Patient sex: F
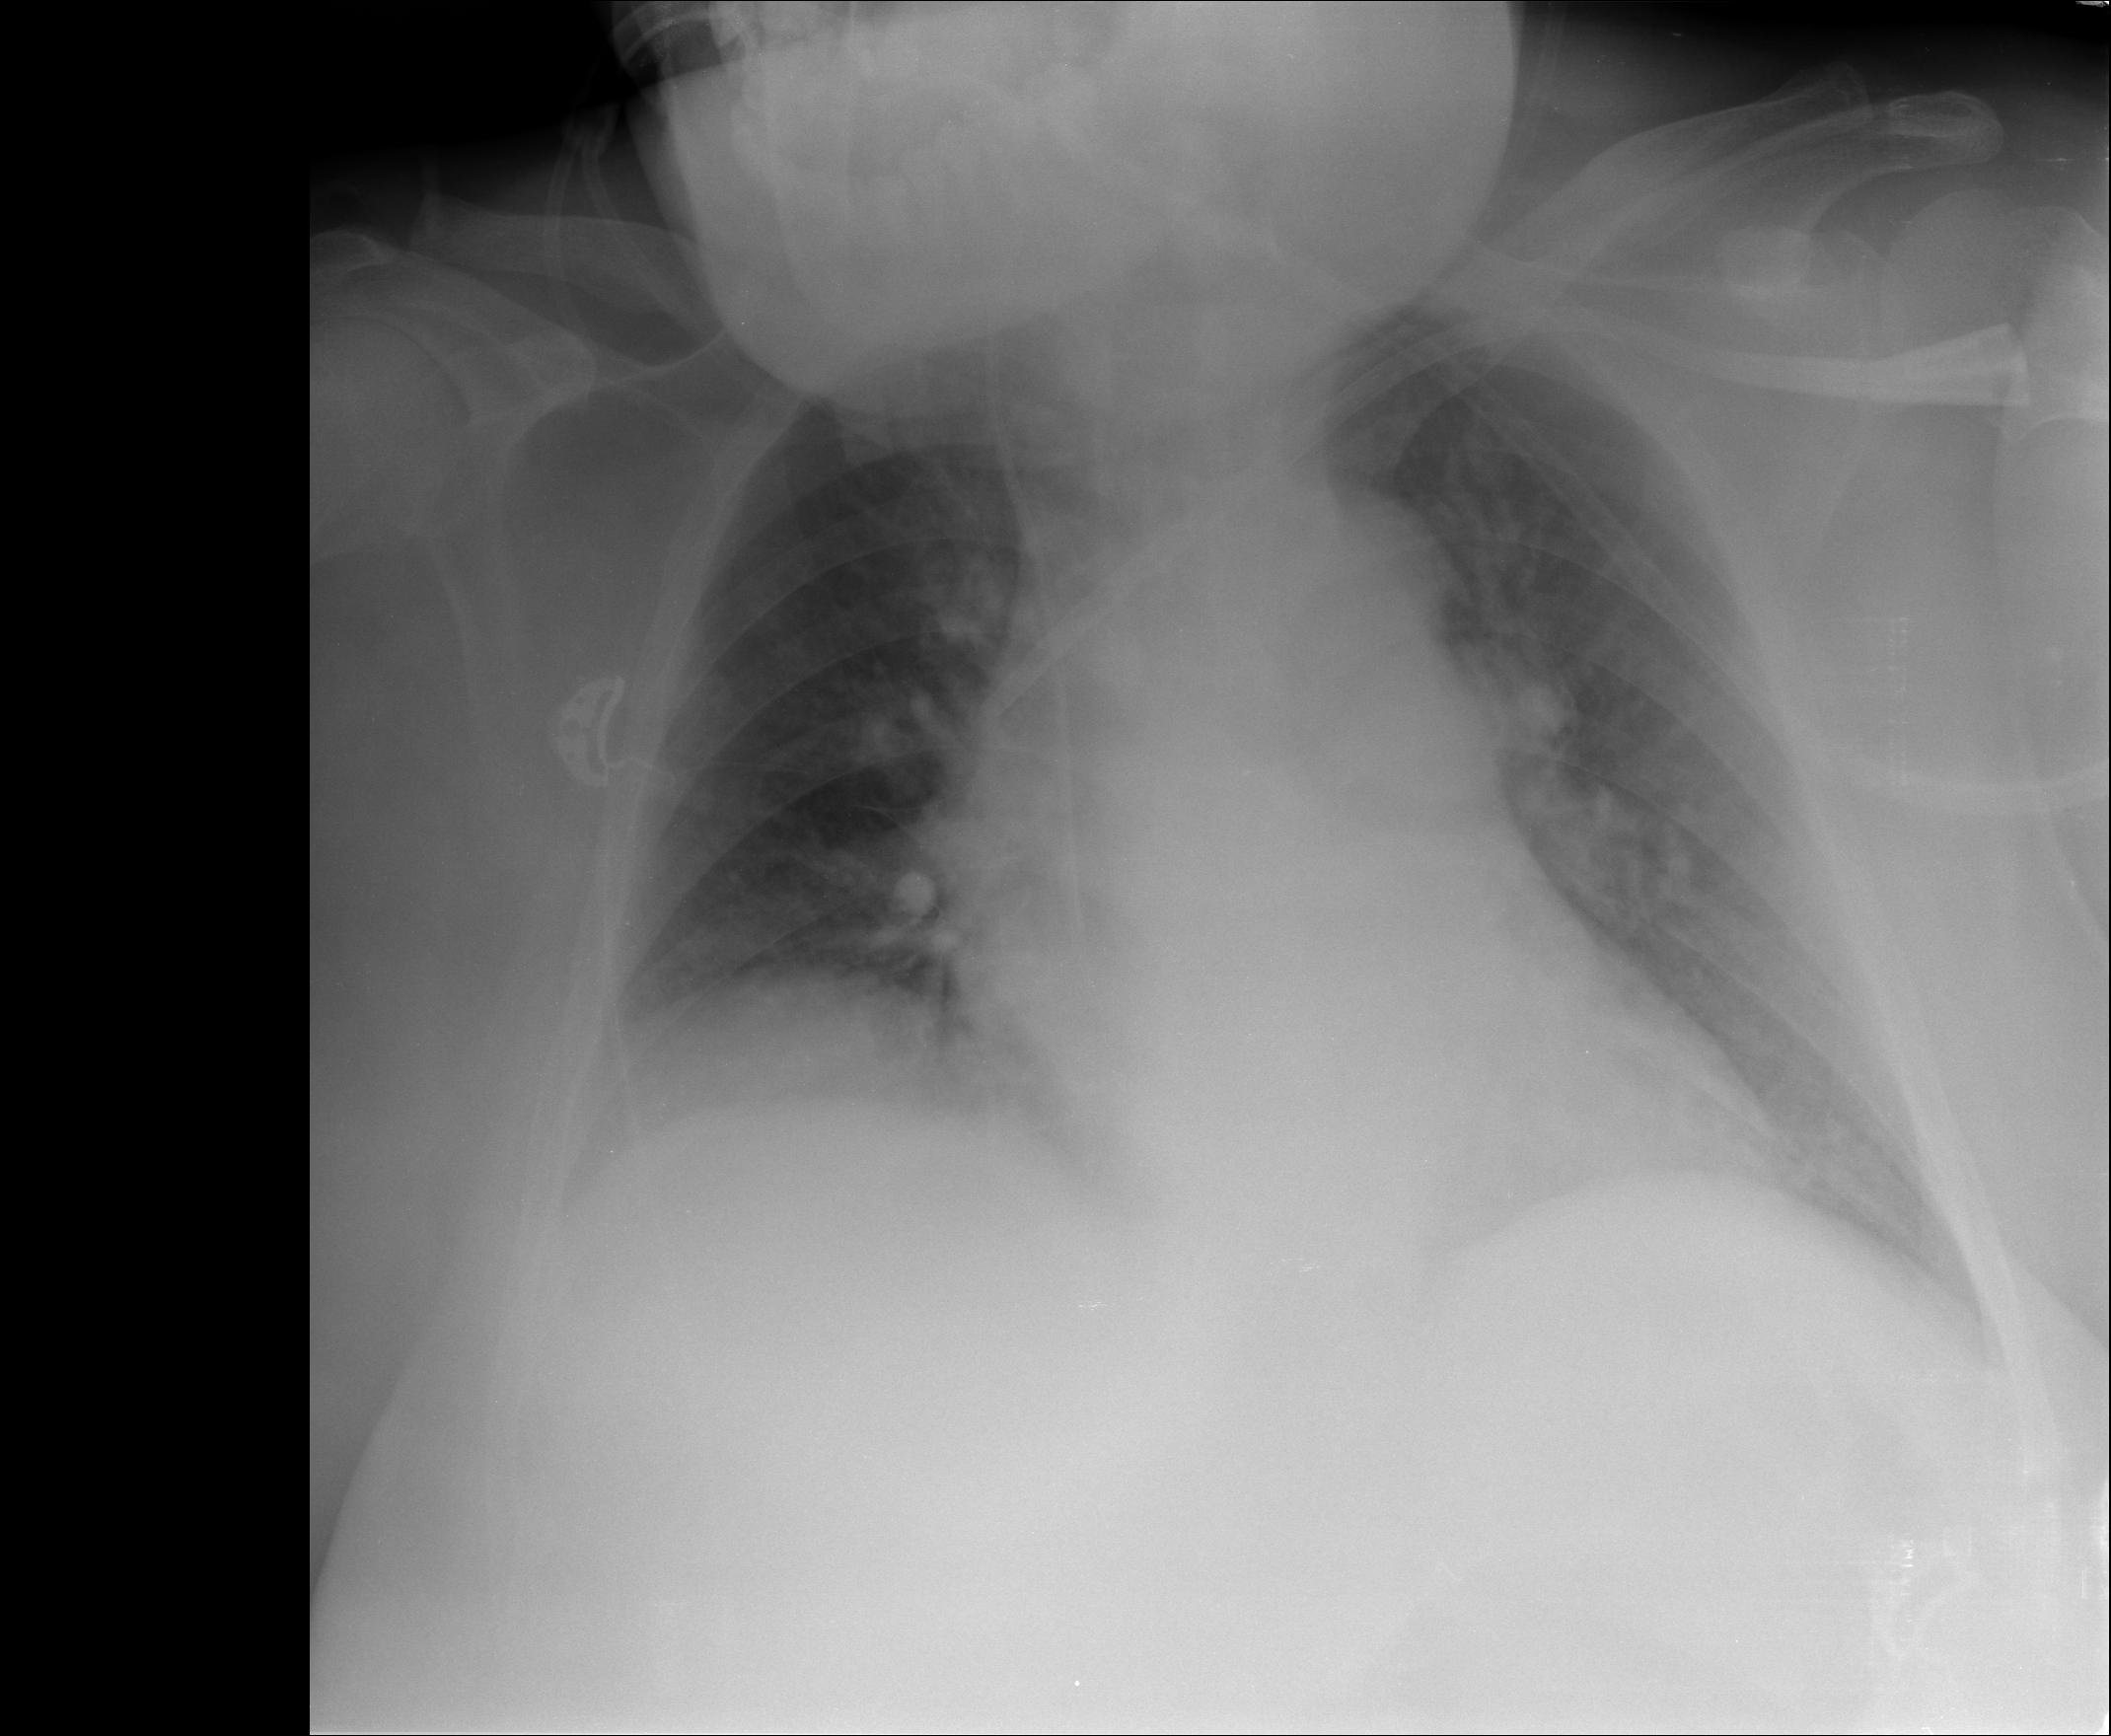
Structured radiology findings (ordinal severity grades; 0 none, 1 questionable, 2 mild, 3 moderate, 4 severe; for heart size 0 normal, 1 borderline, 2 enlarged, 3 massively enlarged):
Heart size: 2
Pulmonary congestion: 2
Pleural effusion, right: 0
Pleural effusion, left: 0
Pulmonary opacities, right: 0
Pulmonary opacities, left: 0
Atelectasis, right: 0
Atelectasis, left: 0